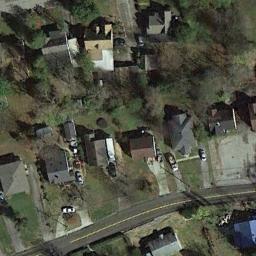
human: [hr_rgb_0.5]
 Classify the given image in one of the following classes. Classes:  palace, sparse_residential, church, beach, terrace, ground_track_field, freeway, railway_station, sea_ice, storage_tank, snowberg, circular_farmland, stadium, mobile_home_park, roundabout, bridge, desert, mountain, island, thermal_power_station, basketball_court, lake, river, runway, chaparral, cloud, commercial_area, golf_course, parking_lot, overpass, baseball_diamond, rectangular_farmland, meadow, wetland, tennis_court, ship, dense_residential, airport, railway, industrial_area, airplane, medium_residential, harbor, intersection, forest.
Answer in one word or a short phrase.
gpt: medium_residential